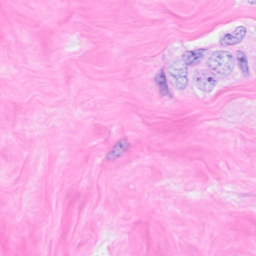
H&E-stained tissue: Breast